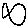
Label: fish